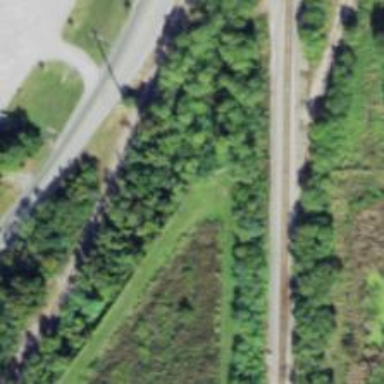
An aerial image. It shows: Abandoned railway.